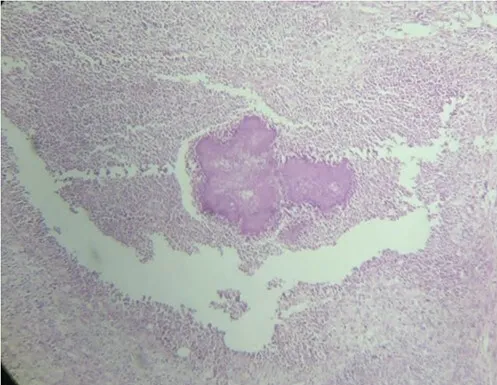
Sulfur granules appearance revealed from histopathological examination of sigmoid colon tissue which indicate actinomycose infection.
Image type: pathology (h&e)